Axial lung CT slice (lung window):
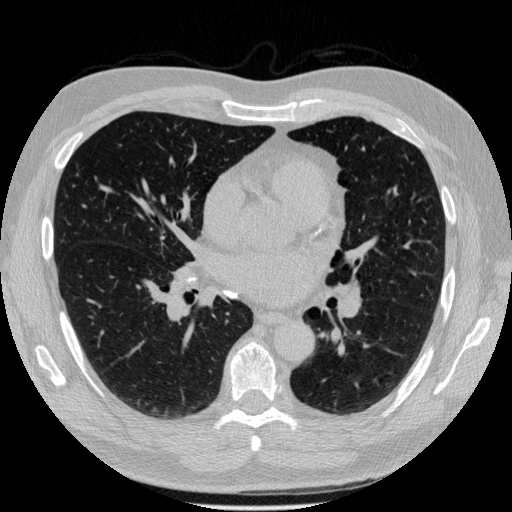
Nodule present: no